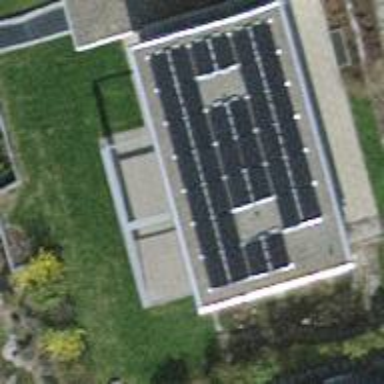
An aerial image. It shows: Small solar photovoltaic panel generator on the roof of building.